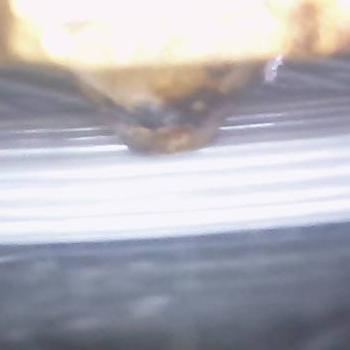
Flow rate: 42%